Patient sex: M
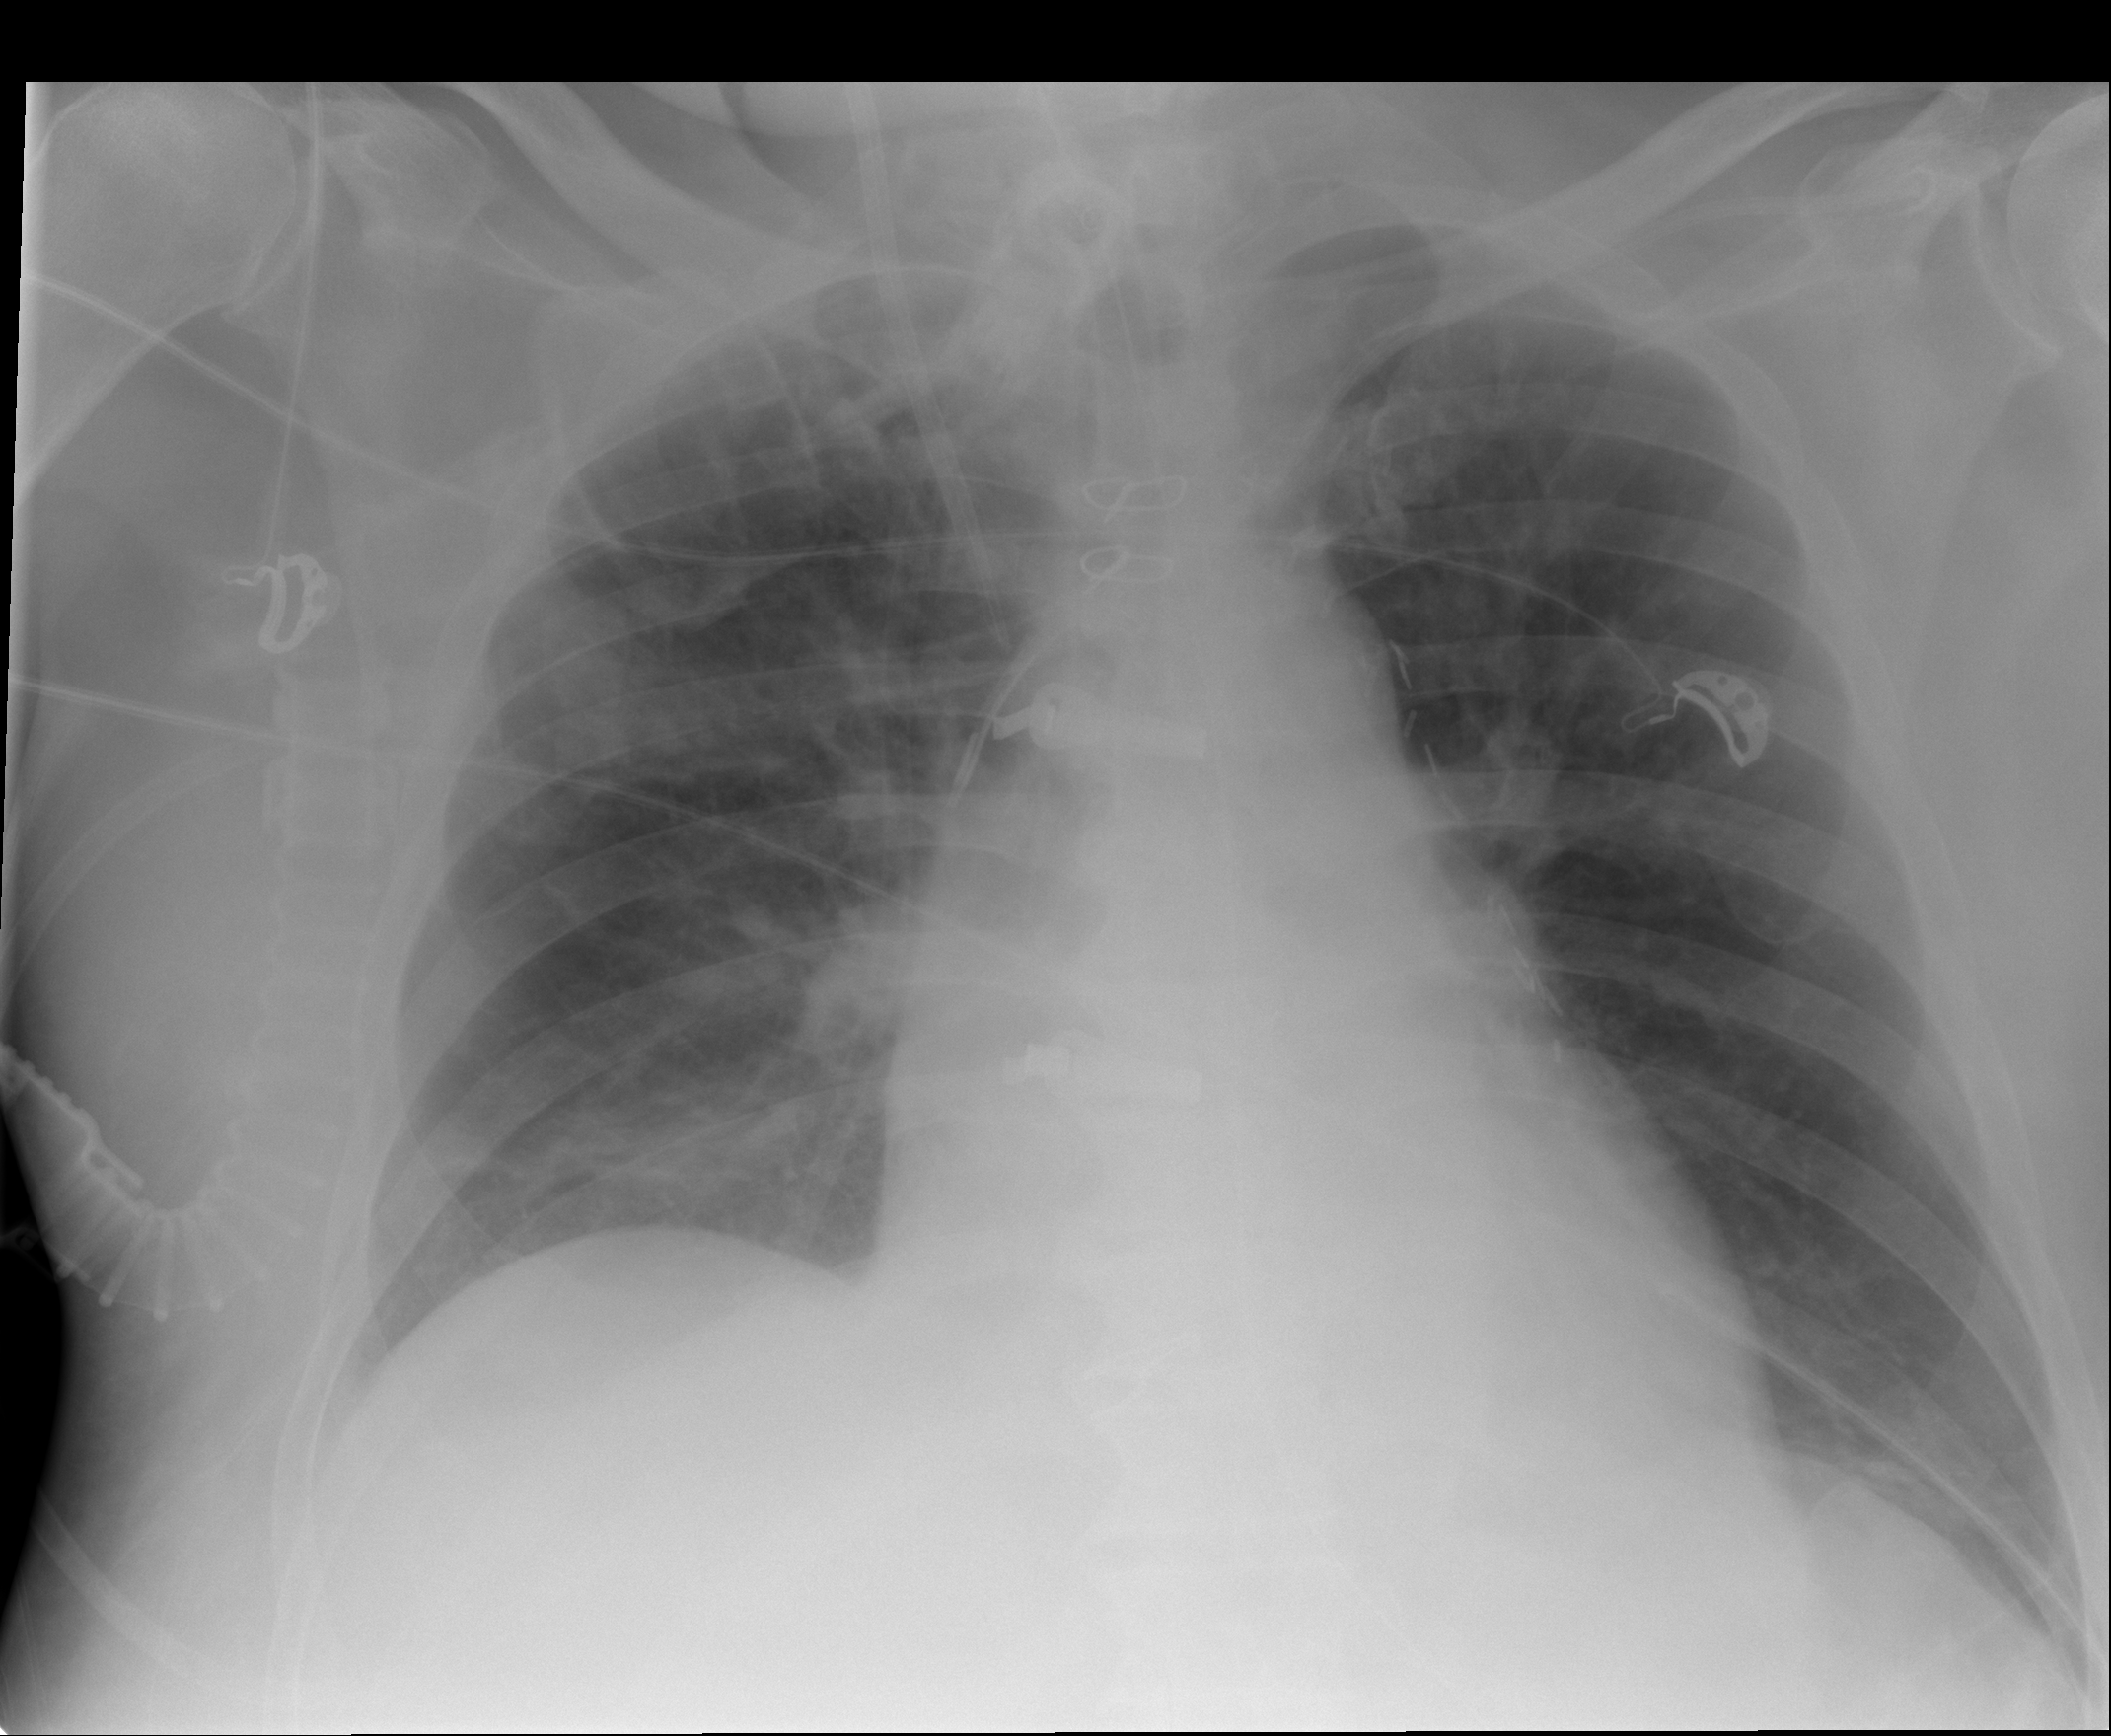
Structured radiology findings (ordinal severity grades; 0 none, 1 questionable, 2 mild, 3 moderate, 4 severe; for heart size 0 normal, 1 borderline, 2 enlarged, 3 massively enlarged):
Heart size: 2
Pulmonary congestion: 2
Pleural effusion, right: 0
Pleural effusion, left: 0
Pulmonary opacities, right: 2
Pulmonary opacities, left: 1
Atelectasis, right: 2
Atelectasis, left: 0